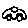
Label: car